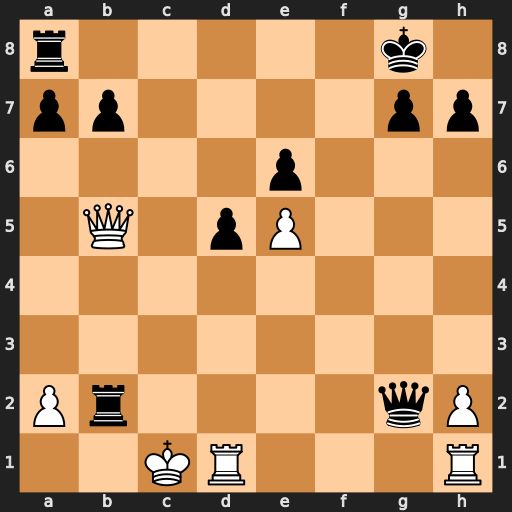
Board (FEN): r5k1/pp4pp/4p3/1Q1pP3/8/8/Pr4qP/2KR3R
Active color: w
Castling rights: -
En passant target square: -
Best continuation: Qxb2 Rc8+ Kb1 Qe4+ Ka1